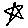
Label: star